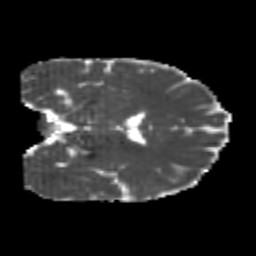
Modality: MD
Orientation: coronal
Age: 20
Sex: male
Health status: healthy
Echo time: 0.074 s